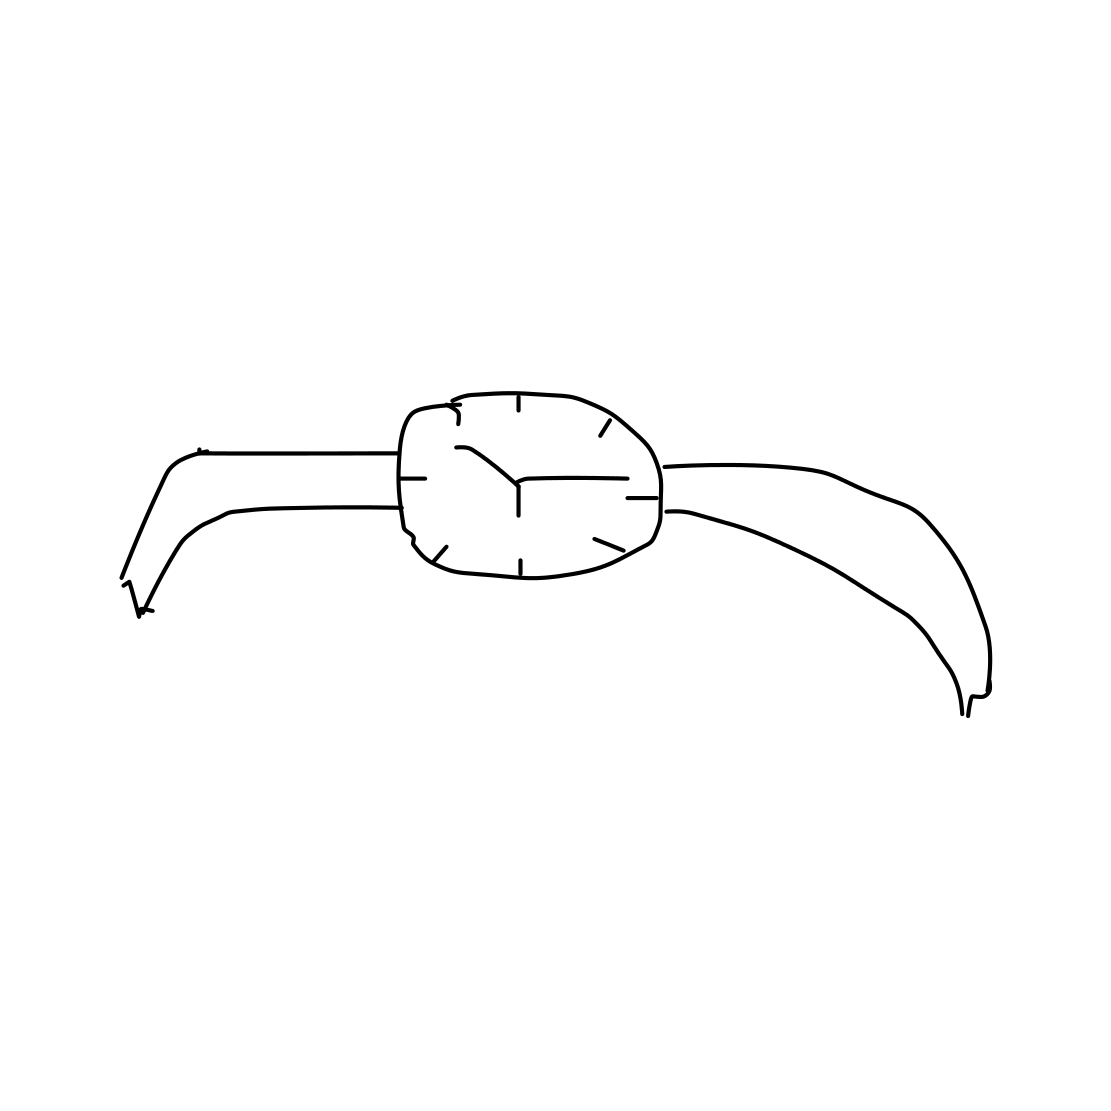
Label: wrist-watch